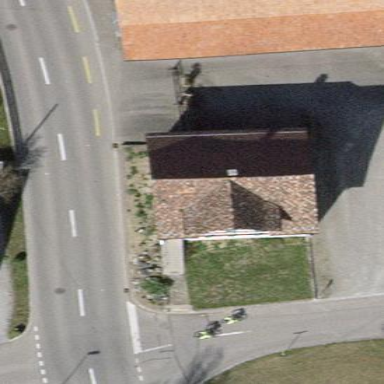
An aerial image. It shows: Detached building with gabled roof.